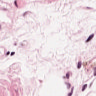
Metastatic tissue present: no